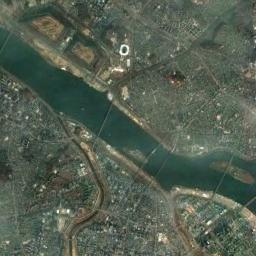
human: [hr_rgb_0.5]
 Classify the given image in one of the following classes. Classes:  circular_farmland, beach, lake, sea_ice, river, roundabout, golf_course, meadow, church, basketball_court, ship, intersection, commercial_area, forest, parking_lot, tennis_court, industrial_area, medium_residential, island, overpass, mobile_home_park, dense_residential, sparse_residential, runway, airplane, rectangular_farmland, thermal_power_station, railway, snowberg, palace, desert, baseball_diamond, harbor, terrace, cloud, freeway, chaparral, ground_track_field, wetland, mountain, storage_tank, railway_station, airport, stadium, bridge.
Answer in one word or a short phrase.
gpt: river